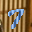
Label: 7